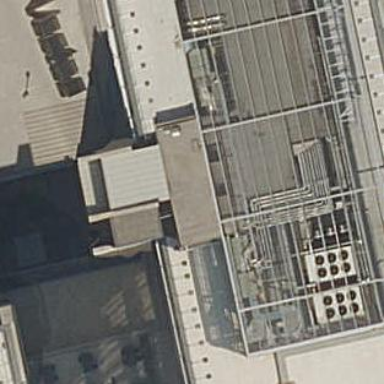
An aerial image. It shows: Office building.